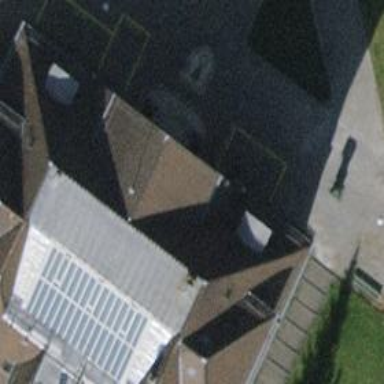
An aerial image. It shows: Police building.